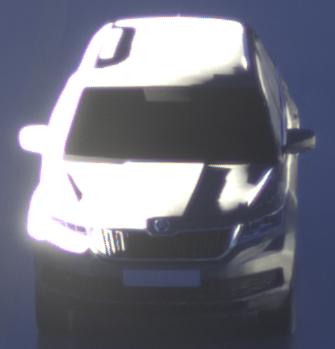
Make: Skoda
Model: Kodiaq 1.4 TSI
Detailed model: Kodiaq
Model produced from: 2017/03
Model produced until: 2018/05
Doors: 5
Color: gray
Road condition: wet road
Daytime: sunrise or sunset
Contrast: high contrast